Field crop: maize
Growth stage: 2
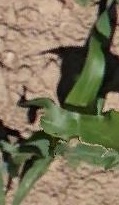
Species: maize